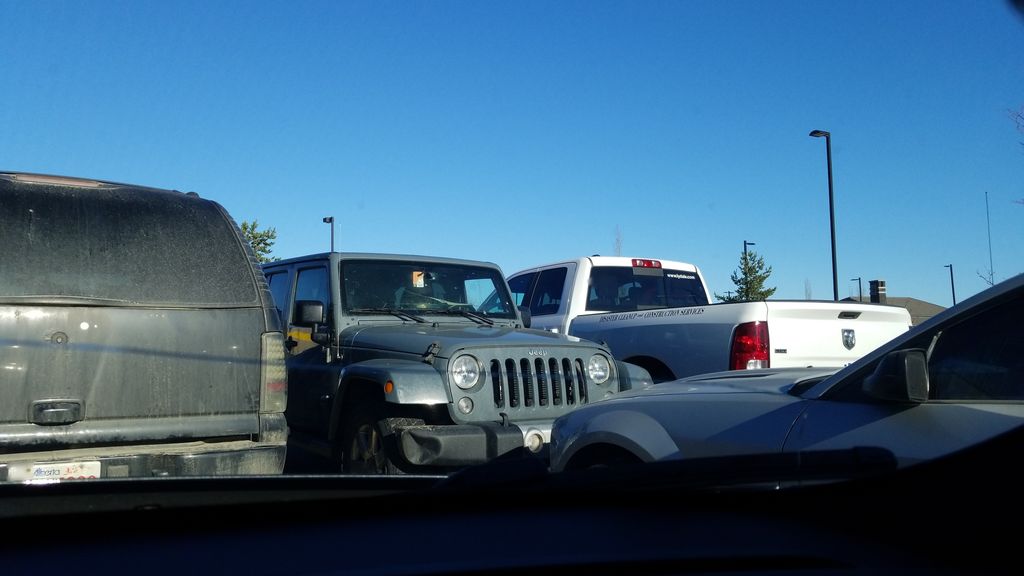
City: edmonton